Interaction volume radius: 10 \u00c5
Interaction volume height: 40 \u00c5
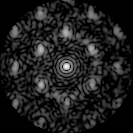
Disorder parameter: 0.5007